Interaction volume radius: 10 \u00c5
Interaction volume height: 20 \u00c5
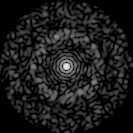
Disorder parameter: 0.831